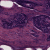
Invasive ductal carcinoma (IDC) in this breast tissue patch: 0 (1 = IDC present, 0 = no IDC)